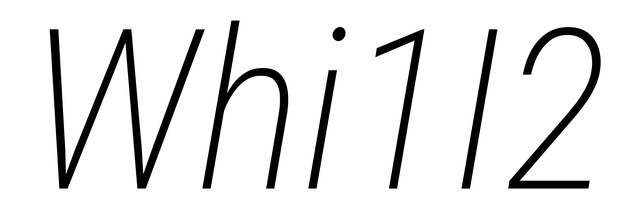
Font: Roboto-Italic_Condensed_ExtraLight_Italic